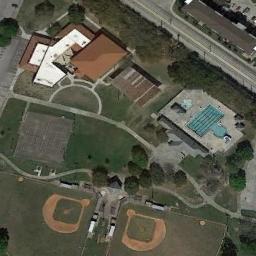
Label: baseball_diamond